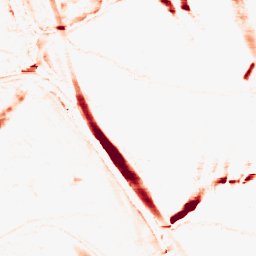
Category: morphological
Decomposition family: morphological_rect
Decomposition parameters: operation: opening
width: 20
height: 5
Upsampling method: sinc_blackman
Upsampling parameters: scale: 2
kernel_size: 4
Upsampling scale: 2